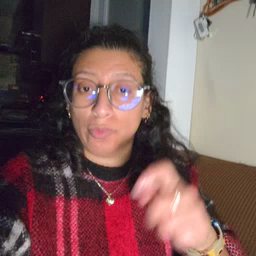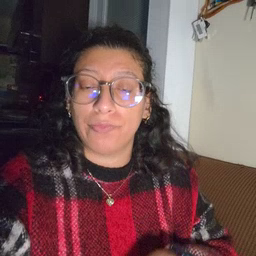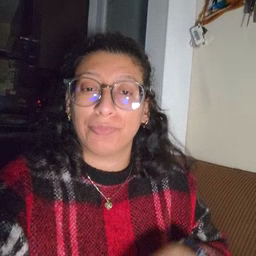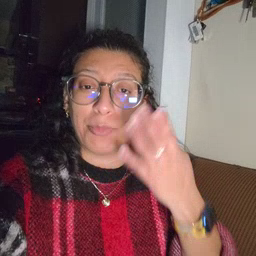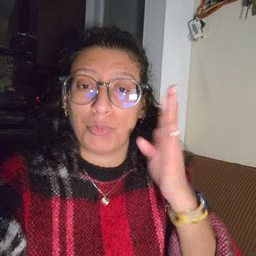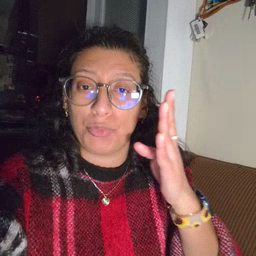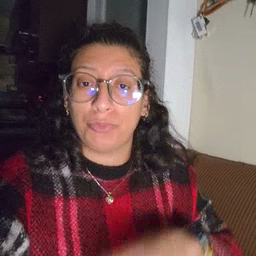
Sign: blue